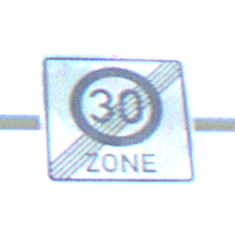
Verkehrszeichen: EndeZone30
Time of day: Midday
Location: Outdoor (Nature)
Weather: Clear
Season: NotSpecified
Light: Natural